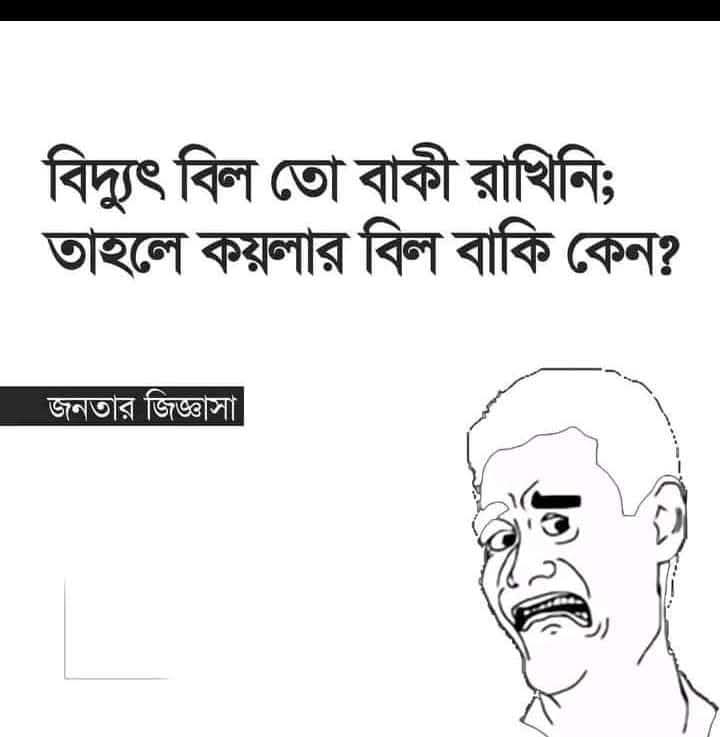
Text: বিদ্যুৎ বিল তো বাকী রাখিনি; তাহলে কয়লার বিল বাকি কেন?

Label: Non Hate